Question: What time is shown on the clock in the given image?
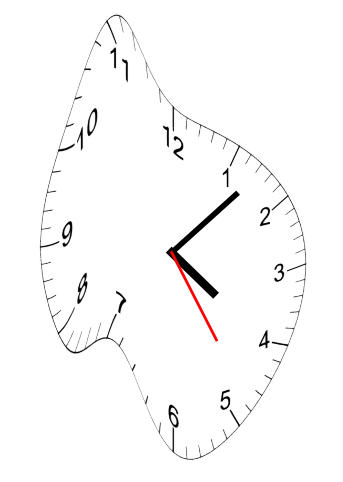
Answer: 04:07:24